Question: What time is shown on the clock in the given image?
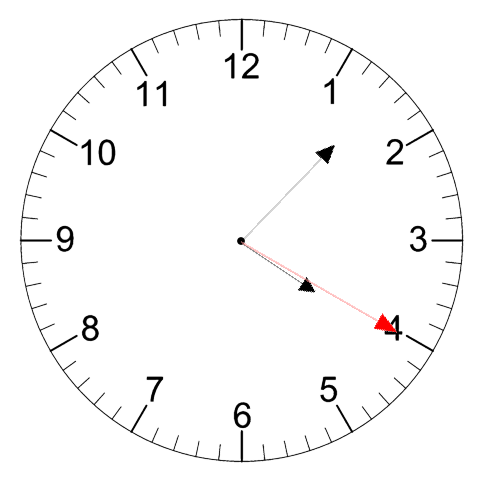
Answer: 04:07:20